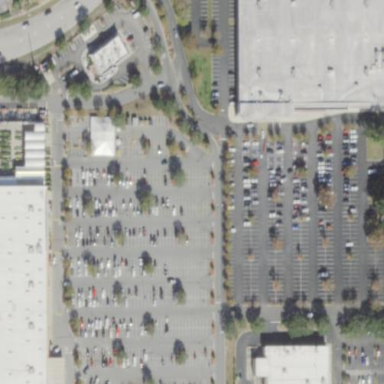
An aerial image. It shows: Retail area.